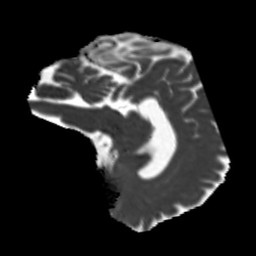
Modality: MD
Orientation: sagittal
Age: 40
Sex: male
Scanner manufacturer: siemens
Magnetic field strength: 3 T
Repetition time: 5.25 s
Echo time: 0.08 s